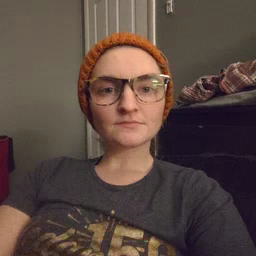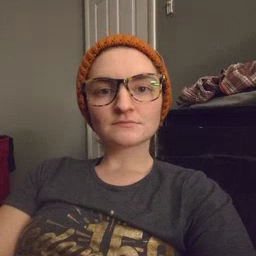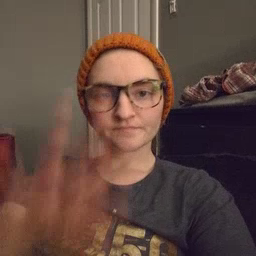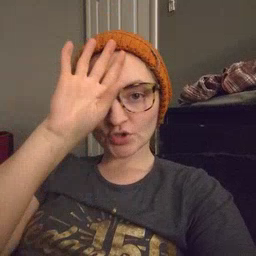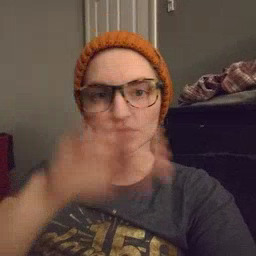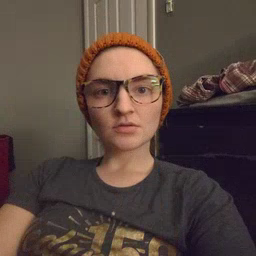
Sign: fireman